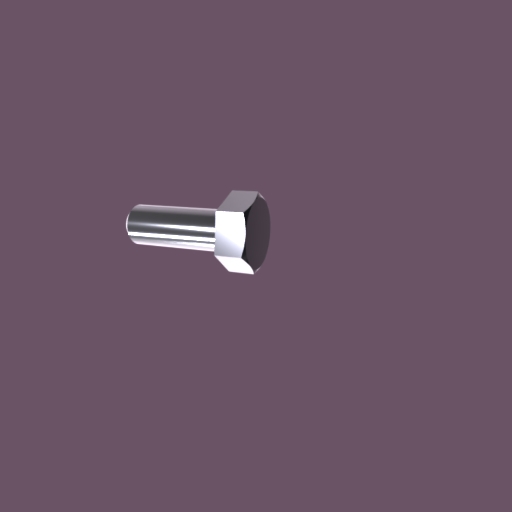
Label: bolt